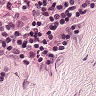
Metastatic tissue present: no